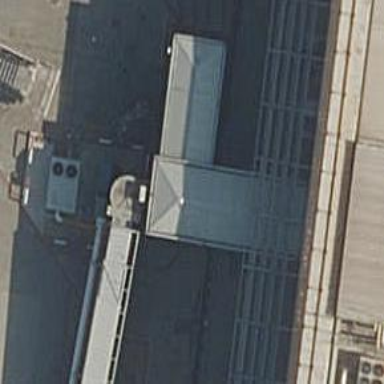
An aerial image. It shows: Airport gate.